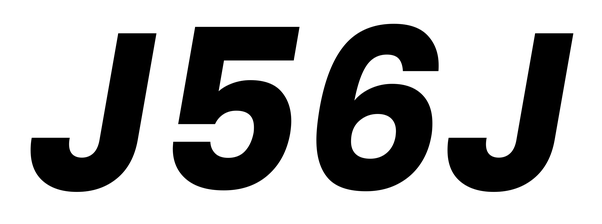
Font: Poppins-BoldItalic